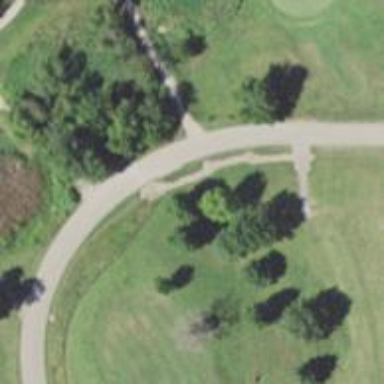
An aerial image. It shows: Path for both roads and golfers.